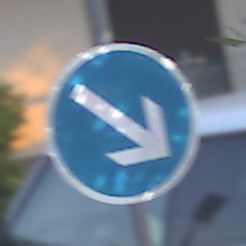
Verkehrszeichen: VorgeschriebeneVorbeifahrtRechts
Umgebung: Outdoor, Urban
Tageszeit: SunriseSunset
Wetter: Clear
Licht: Natural
Jahreszeit: NotSpecified
Kontrast: LowContrast